Question: I have a Google Android Map V2 with some markers my markers have circles at bottom when i place marker that is being placed on my lat long with icon outer bounds but i want to place icon as the center of my icon circle at the position lat long
any help
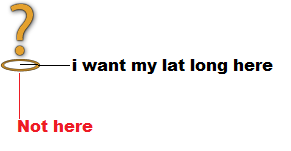
Answer: Use 'anchor()' of MarkerOptions to specify offset of your icon. <URL>.